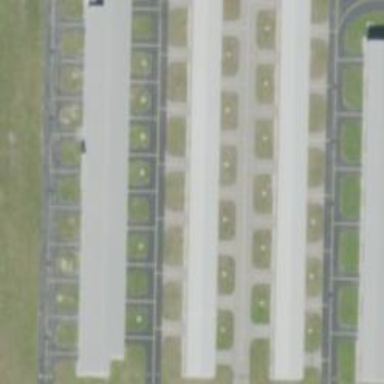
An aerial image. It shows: Image of taxiway at airport.